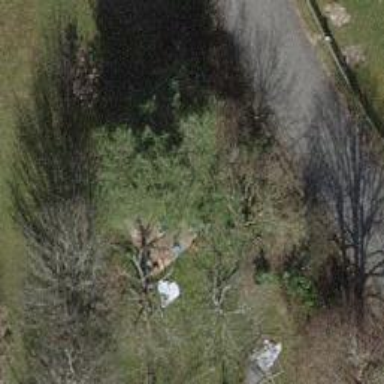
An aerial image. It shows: Single tag "natural: tree."